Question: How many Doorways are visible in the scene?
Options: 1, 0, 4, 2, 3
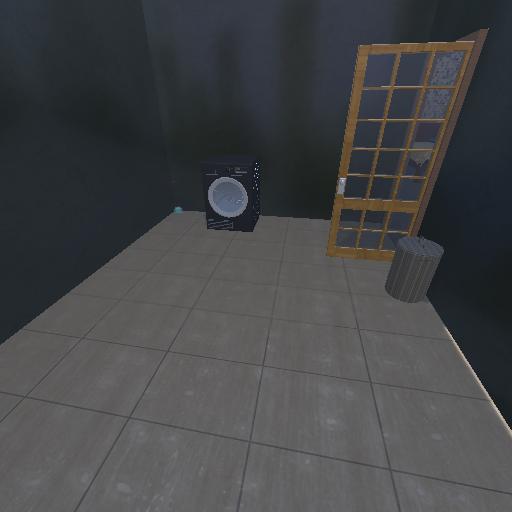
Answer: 1